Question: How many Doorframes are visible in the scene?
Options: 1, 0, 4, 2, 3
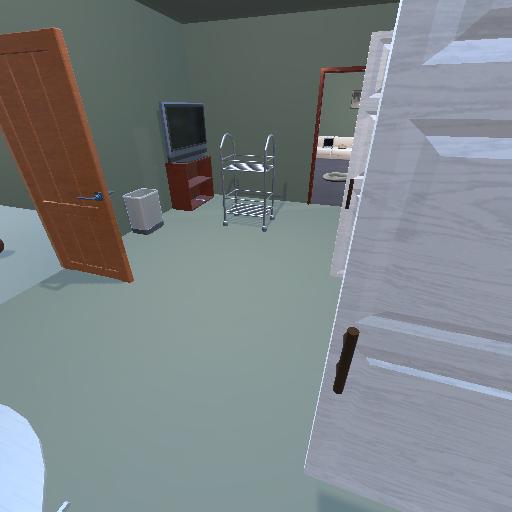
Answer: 1